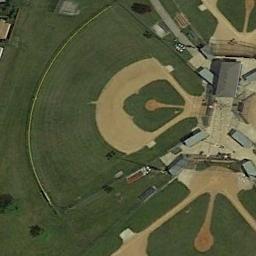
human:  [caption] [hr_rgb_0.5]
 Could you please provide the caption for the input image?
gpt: Three baseball diamonds on the lawn and some buildings among them .

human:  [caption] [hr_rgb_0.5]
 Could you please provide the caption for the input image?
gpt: There is a baseball diamond next to some buildings .

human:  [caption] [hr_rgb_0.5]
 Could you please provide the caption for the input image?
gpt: There is a white house on the edge of the baseball field .

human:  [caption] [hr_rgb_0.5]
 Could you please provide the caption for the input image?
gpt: Some buildings are next to  the  baseball diamond .

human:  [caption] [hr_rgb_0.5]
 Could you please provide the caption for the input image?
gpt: There is a baseball diamond in the grass surrounded by the houses and trees .